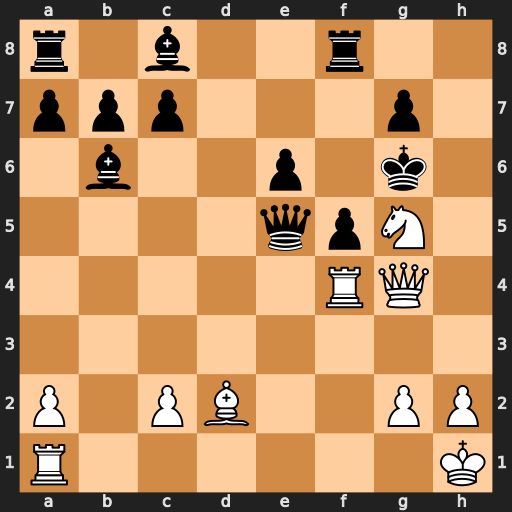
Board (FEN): r1b2r2/ppp3p1/1b2p1k1/4qpN1/5RQ1/8/P1PB2PP/R6K
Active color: w
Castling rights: -
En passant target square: -
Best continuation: Nf3+ fxg4 Nxe5+ Kh7 Rxf8